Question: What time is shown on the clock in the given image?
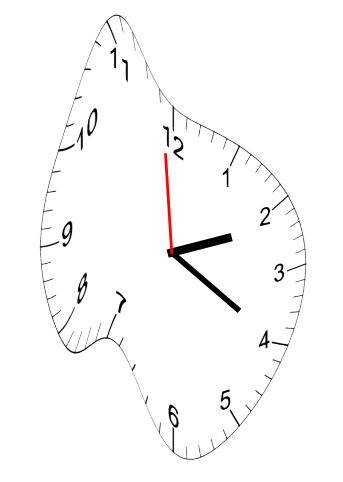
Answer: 02:19:59